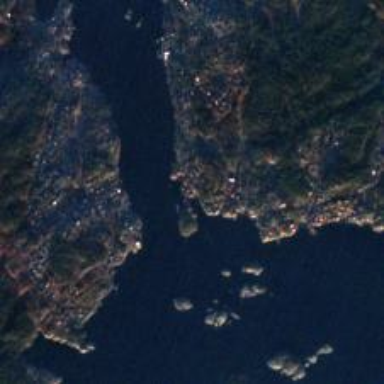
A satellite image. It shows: Picturesque coastline scene.